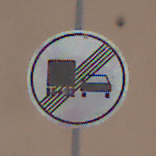
Verkehrszeichen: EndeUeberholverbotKraftfahrzeuge
Umgebung: Outdoor, Urban
Tageszeit: Midday
Wetter: PartlyCloudy
Licht: Natural
Jahreszeit: NotSpecified
Kontrast: MediumContrast